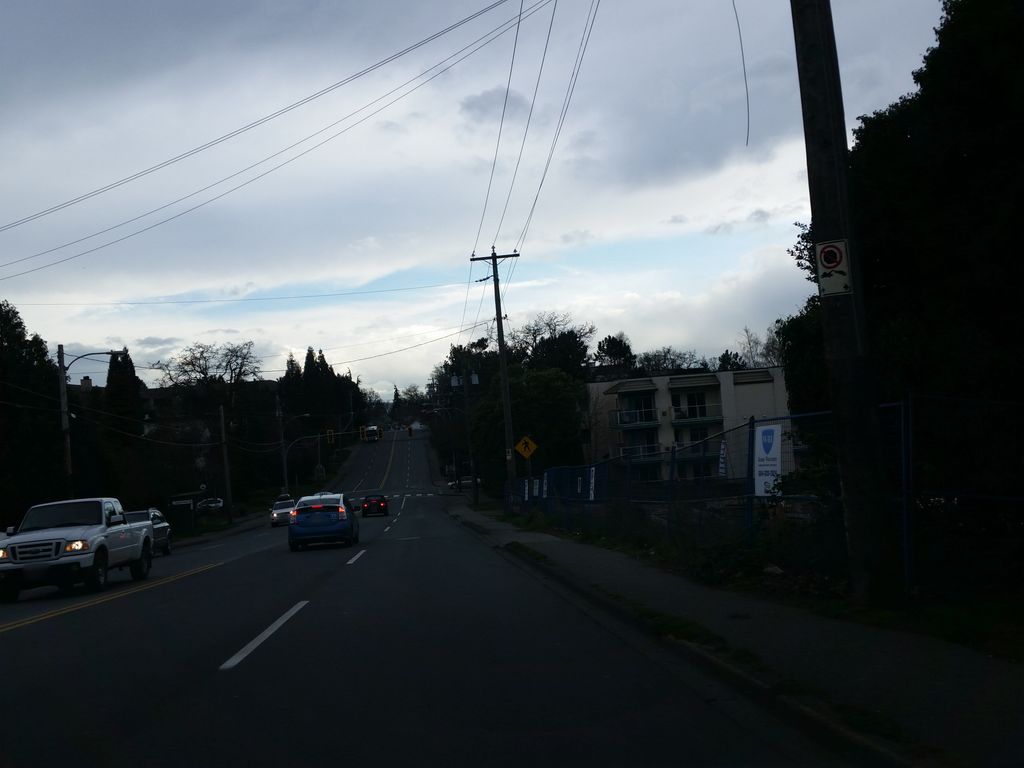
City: victoria